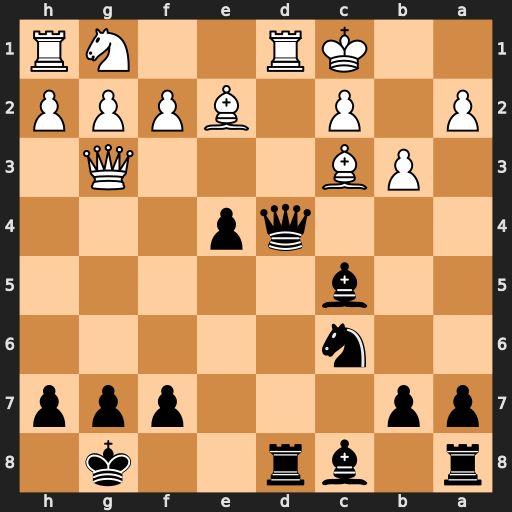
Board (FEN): r1br2k1/pp3ppp/2n5/2b5/3qp3/1PB3Q1/P1P1BPPP/2KR2NR
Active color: b
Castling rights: -
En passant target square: -
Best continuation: Ba3+ Kb1 Qxd1+ Bxd1 Rxd1#